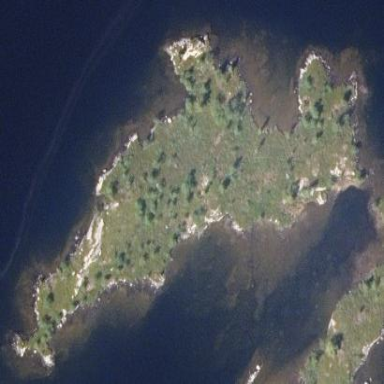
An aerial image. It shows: Islet.